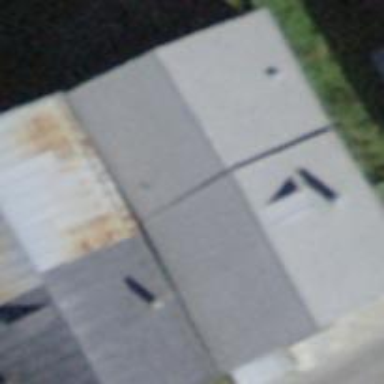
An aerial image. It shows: Gabled building with the roof oriented along its structure.